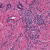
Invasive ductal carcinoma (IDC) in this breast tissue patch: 0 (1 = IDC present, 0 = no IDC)